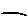
Label: line